Question: I perform a simple search in devtool, but it drops drastically without a reason:

What's more, if I view the source and do the same search, the number of results of '<link rel' is just 58, not 184. Do you know why?
<URL>
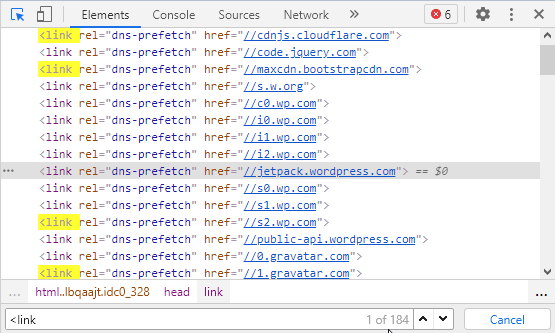
Answer: For these "complex" queries you'll have to use xPath selectors:
- '//link[@rel]'- '//link[contains(@rel,'style')]'
or CSS selectors:
- 'link[rel]'- 'link[rel*="style"]'
For a trivial CSS selector like 'a' use 'html a' instead to ensure it doesn't match as literal text.
#### List of supported queries
Devtools uses CDP command <URL> it tries to match these types of queries:
- 'text' - inside #text nodes (like textContent in js)- 'text' - inside tag names- 'text' - inside attribute names- 'text' - inside attribute values- '<tag' - matching at the start of a tag name- '</tag' - matching a closing tag- 'tag>' - matching at the end of a tag name- '<tag>' - matching an entire tag name- '"text' - matching at the start of an attribute value- 'text"' - matching at the end of an attribute value- 'text' - matching an entire attribute value- '//a[contains(., 'foo')]' - XPath selector- 'a#foo.class[attr]' - CSS selector
As you can see the literal text matching is limited to the first four types, and it won't find things that span more than one type like 'attr="value"' that spans two types.